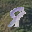
Label: 8